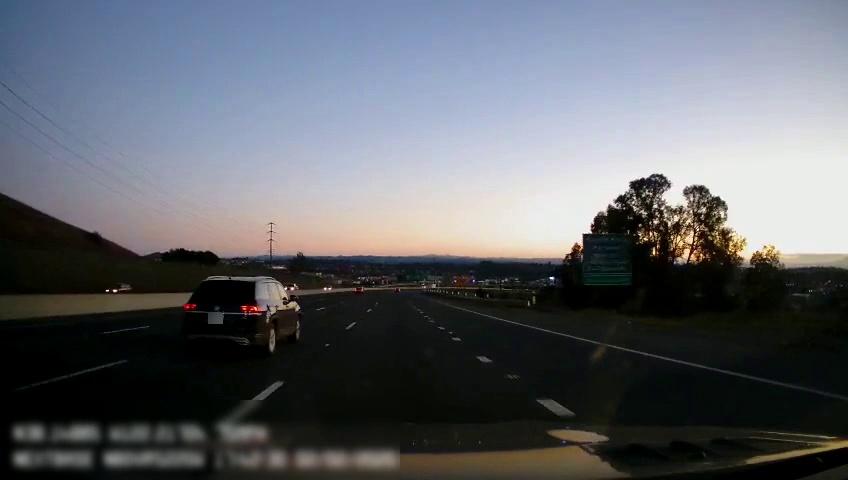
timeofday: Dusk/Dawn/Twilight
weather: Sunny
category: Drivable Space
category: Vehicles | SUV
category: Vehicles | SUV
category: Lanes | Current Lane
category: Lanes | Current Lane
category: Lanes | Alternate Lane
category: Lanes | Alternate Lane
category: Lanes | Alternate Lane
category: Traffic | Signs
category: Traffic | Signs